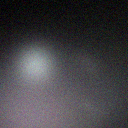
Screen state: off